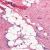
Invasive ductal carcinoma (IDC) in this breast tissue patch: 1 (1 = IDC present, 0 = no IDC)